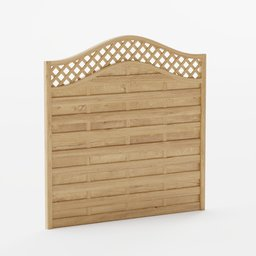
Label: architecture